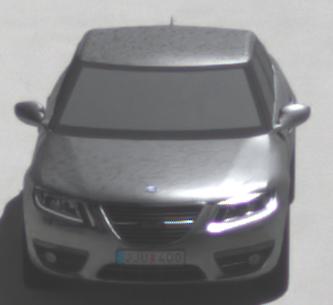
Make: Saab
Model: 5-Sep
Detailed model: 9-5 1.6T
Model produced from: 2010/06
Model produced until: 2011/12
Doors: 4
Color: gray
Road condition: dry road
Daytime: midday
Contrast: medium contrast